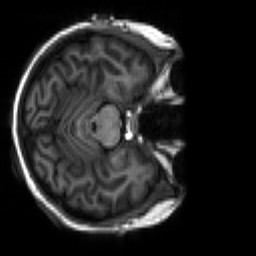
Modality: T1w
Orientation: axial
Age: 18
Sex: female
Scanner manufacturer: siemens
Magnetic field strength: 3 T
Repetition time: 2.3 s
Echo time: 0.00267 s